Question: I add in JMeter <URL> with 'Sample Timeout' and Timers but without any Samplers.
I add a Module controller using this Test Fragment in Thread Group with Samplers in same hierarchy (before and after, also HTTP samplers).
I expected that the Timers and 'Sample Timeout' will work on every Sample in scope but no timeout/delay is been done,
Also I notice that Sampler can be a child of 'Module controller' but it won't be executed (or Timers).
It seems like a bug, but maybe there are scoping rules I missed?
- 'User Parameters'

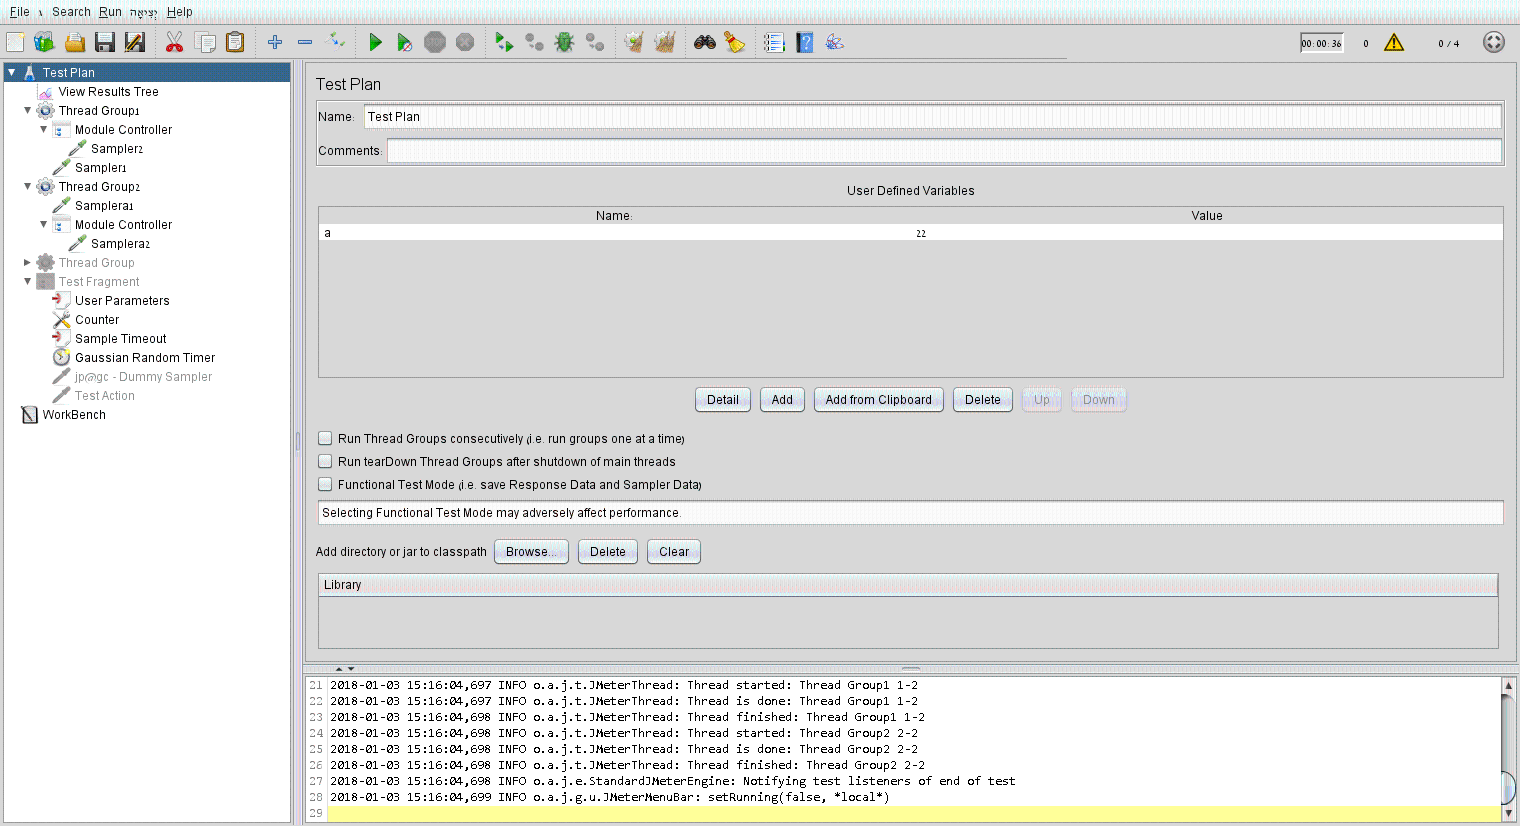
Answer: Your issue is indeed due to scoping rules.
Your Test Fragment is like a Controller, all elements it contains are applied to its scope.
Since it doesn't contain any sampler here, neither the timer nor the other pre/post processor run.
Note that ability of adding such useless elements will be removed in upcoming 4.0 version:
- <URL>